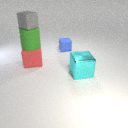
large red rubber cube below large green rubber cylinder